Question: Things are simple, I want to make a widget with 4 lines and 4 rows in it, on each cell there would be a click-able image and an action set by the user via the Settings page.
The layout is like this:

What layout element is recommended to be used for this scenario ? Should I use a GridView, TableLayout, more Linearlayouts ? Keep in mind that the spacing between items must be the same. I want to make it as light as possible. So, what layout ?
> If I decide to use a GridView do you have any simple tutorial about
this? I can't manage to find a way of accessing the GridView from
AppWidgetProvider and set it's Adapter. Thank you.
LE: It seems that GridView is supported starting from Android 3.0.. please correct me if I'm wrong. In this case the only remaining thing to do is add 16 images and for each image add a onClickListener ? Brrr...
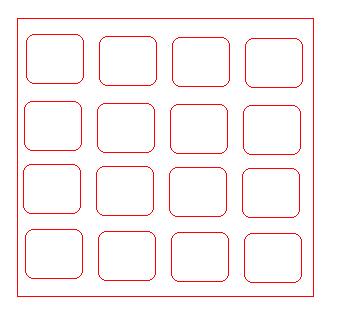
Answer: If you use a GridView then half of your work is done for you - The only layout and formatting elements you need to consider are on a Global (GridView) and Item level.
Using a GridView will also give your Scrolling functionality and the ability to change your row/columns count based on your device (4x4 on tablet, perhaps 2x8 on a phone).
Creating an extension of BaseAdapter to attach the Grid's children will also give you the flexibility to check items, multi select and will allow you to quickly modify the implementation in future by adding and removing items at will.
If this is simply a 4x4 grid which will always ALWAYS remain the same independent of device and each "Item" will always be the same, Use a 'RelativeLayout' as it will be the most lightweight and efficient ViewGroup.